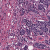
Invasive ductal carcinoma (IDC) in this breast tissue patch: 1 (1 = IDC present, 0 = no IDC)